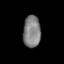
Tissue: prostate
Cell type: T cells
Senescence score: 0.3297
Nuclear area (px): 551
Mean DAPI intensity: 126.811